Question: What exactly is the difference watching and monitoring a project on the SourceForge Tracker UI?
The tool tips aren't really helpful.
Hold your mouse over the "Monitor" button and it says "Monitor this project". Hold it over "Watch" and it says nothing.
>
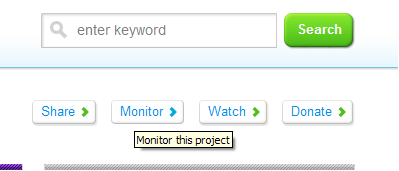
Answer: The "monitoring" and "watching" features are described on the SourceForge Wiki:
- <URL>
Monitoring gives you email alerts when things happen to a project (changes to Tracker bugs, posts in forums, etc.), whereas Watching customizes your SourceForge web page to show you projects/people you're interested in following.
If you're getting too much email, you can go to your "Account" page on SourceForge, and click "Monitoring" or "Watching", and see/adjust your settings from there.
An alternative to these features is to use RSS -- for example, on a project's File Downloads page, there are RSS links for each directory, so you can see in your RSS reader when new files show up for a project.